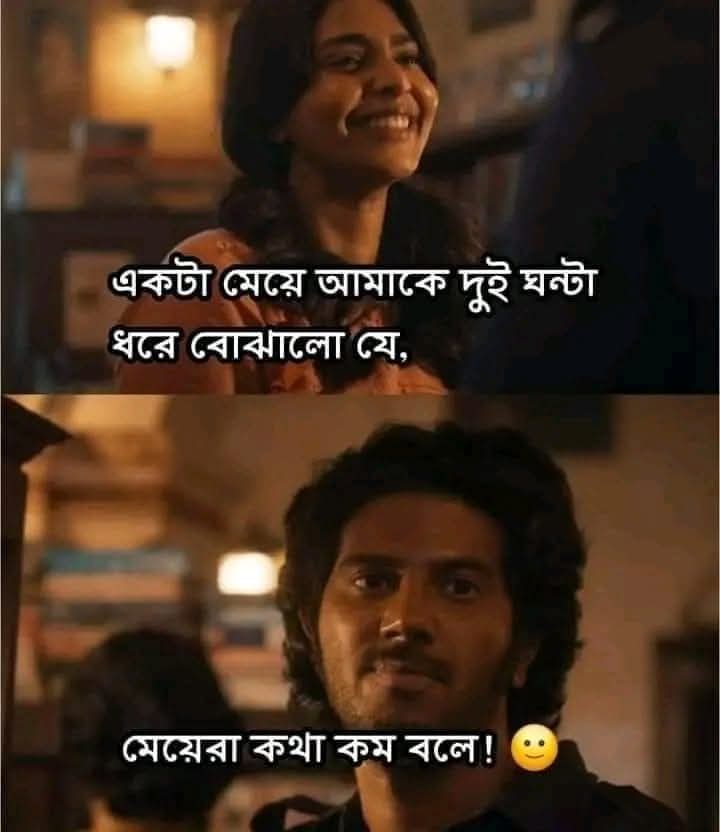
Text: একটা মেয়ে আমাকে দুই ঘন্টা ধরে বোঝালো যে,
মেয়েরা কথা কম বলে!
Label: Non Hate